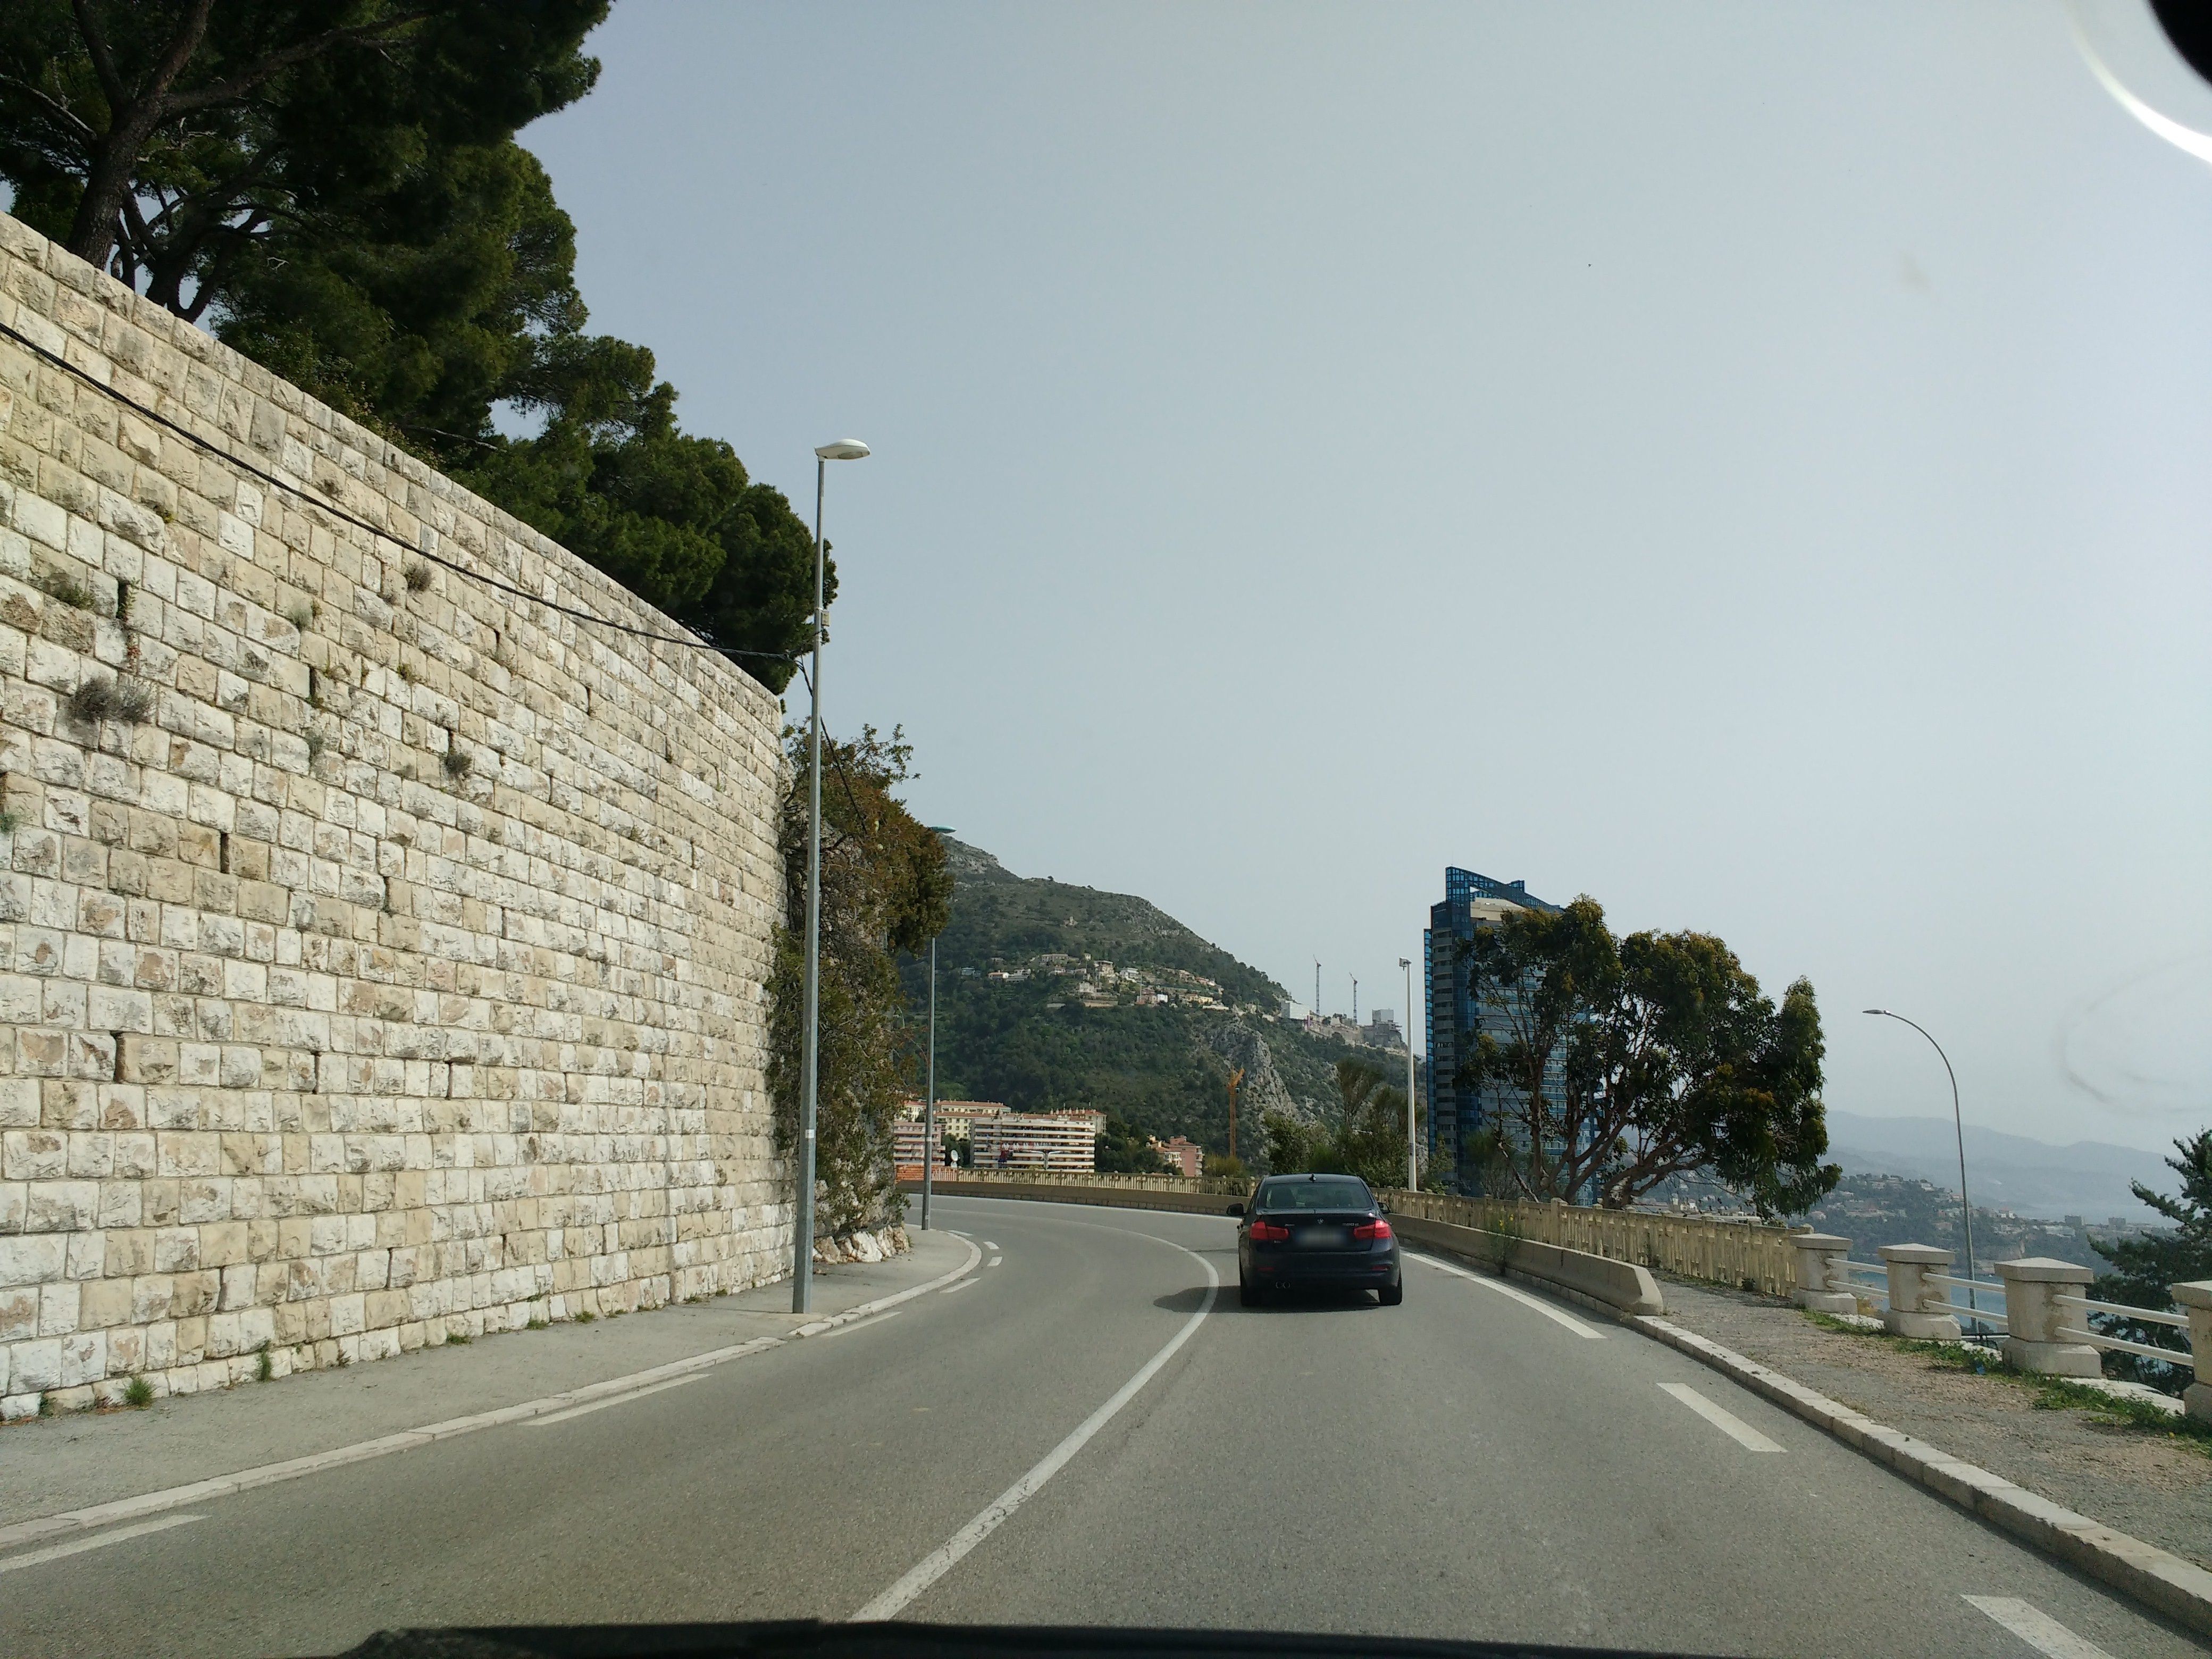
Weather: clear
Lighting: day
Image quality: good
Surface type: driving surface
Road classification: primary
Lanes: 2
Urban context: urban centre
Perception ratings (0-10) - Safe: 3.13, Lively: 2.46, Beautiful: 8.09, Boring: 4.96, Depressing: 6, Wealthy: 3.15